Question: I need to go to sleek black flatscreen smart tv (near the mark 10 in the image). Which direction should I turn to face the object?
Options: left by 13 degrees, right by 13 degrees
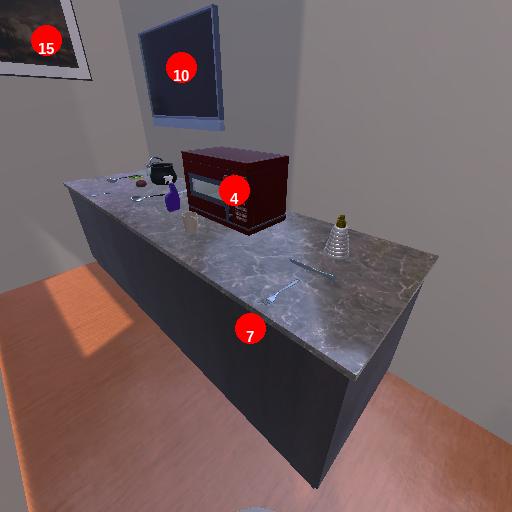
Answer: left by 13 degrees